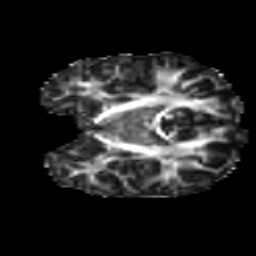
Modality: FA
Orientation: coronal
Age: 9
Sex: female
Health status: ill
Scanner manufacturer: ge
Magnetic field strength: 3 T
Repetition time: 6.752 s
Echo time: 0.079 s